【题型】解答题　【知识点】解析几何　【难度】easy
已知圆 $C: x^2 + y^2 - 4x - 5 = 0$. \\
(1) 求直线 $y = 2x$ 被圆截得弦长; \\
(2) 已知 $A(0, \sqrt{5})$ 为圆 $C$ 上一点，求与圆 $C$ 外切于点 $A$，且半径为 6 的圆 $M$ 的方程 .
【解答】
【答案】 (1) $\frac{2\sqrt{145}}{5}$; \\
(2) $(x+4)^2 + (y-3\sqrt{5})^2 = 36$ .

【分析】 \\
(1) 根据圆的弦长公式，结合点到直线的距离公式即可求解， \\
(2) 根据外切的性质，由点点距离公式即可求解 .

【详解】 (1) $C: x^2 + y^2 - 4x - 5 = 0$ 的圆心为 $(2, 0)$，半径 $r = 3$， \\
圆心到直线的距离为 $d = \frac{|4-0|}{\sqrt{5}} = \frac{4}{\sqrt{5}}$， \\
故弦长为 $2\sqrt{r^2 - d^2} = 2\sqrt{9 - \frac{16}{5}} = \frac{2\sqrt{145}}{5}$， \\
(2) 由题意可知 $M$ 在直线 $AC$ 上，由于 $A(0, \sqrt{5})$，$C(2, 0)$， \\
所以直线 $AC$ 方程为 $y = -\frac{\sqrt{5}}{2}x + \sqrt{5}$， \\
设 $M(a, -\frac{\sqrt{5}}{2}a + \sqrt{5})$，则 $|MC| = \sqrt{(a-2)^2 + (-\frac{\sqrt{5}}{2}a + \sqrt{5})^2} = r + 6 = 9$， \\
化简可得 $a^2 - 4a - 32 = 0$，解得 $a = -4$ 或 $a = 8$， \\
由于两圆外切，且 $A$ 为切点，所以 $a = 8$ 不符合，舍去， \\
故 $a = -4$，圆心为 $M(-4, 3\sqrt{5})$ 则圆的方程为 $(x+4)^2 + (y-3\sqrt{5})^2 = 36$ .

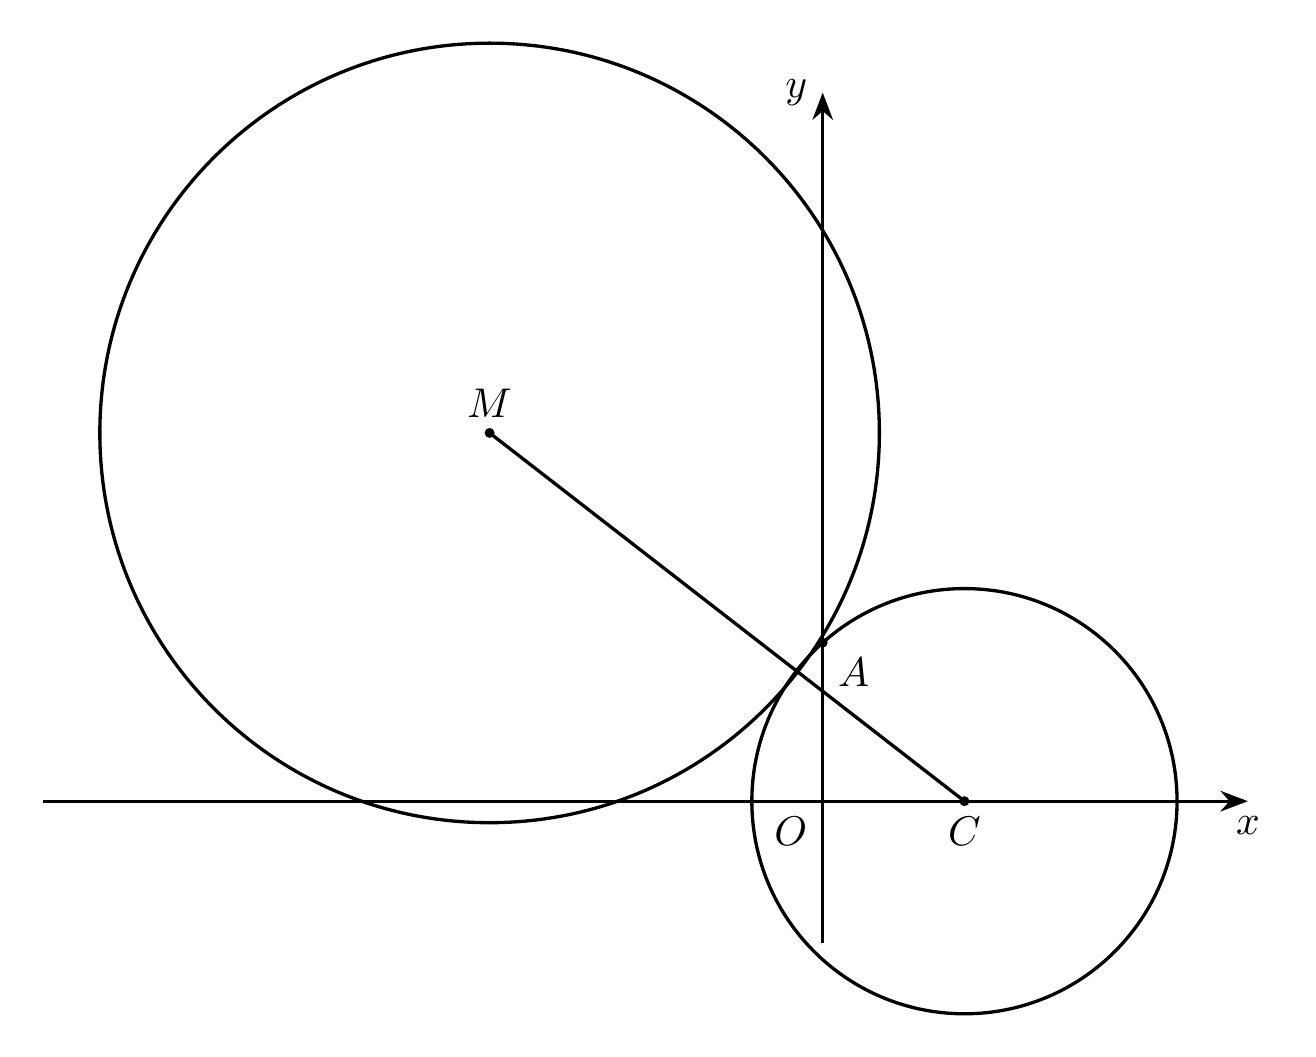